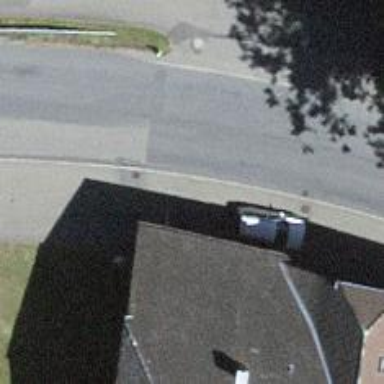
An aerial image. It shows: Bus stop with platform for public transport.